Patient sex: F
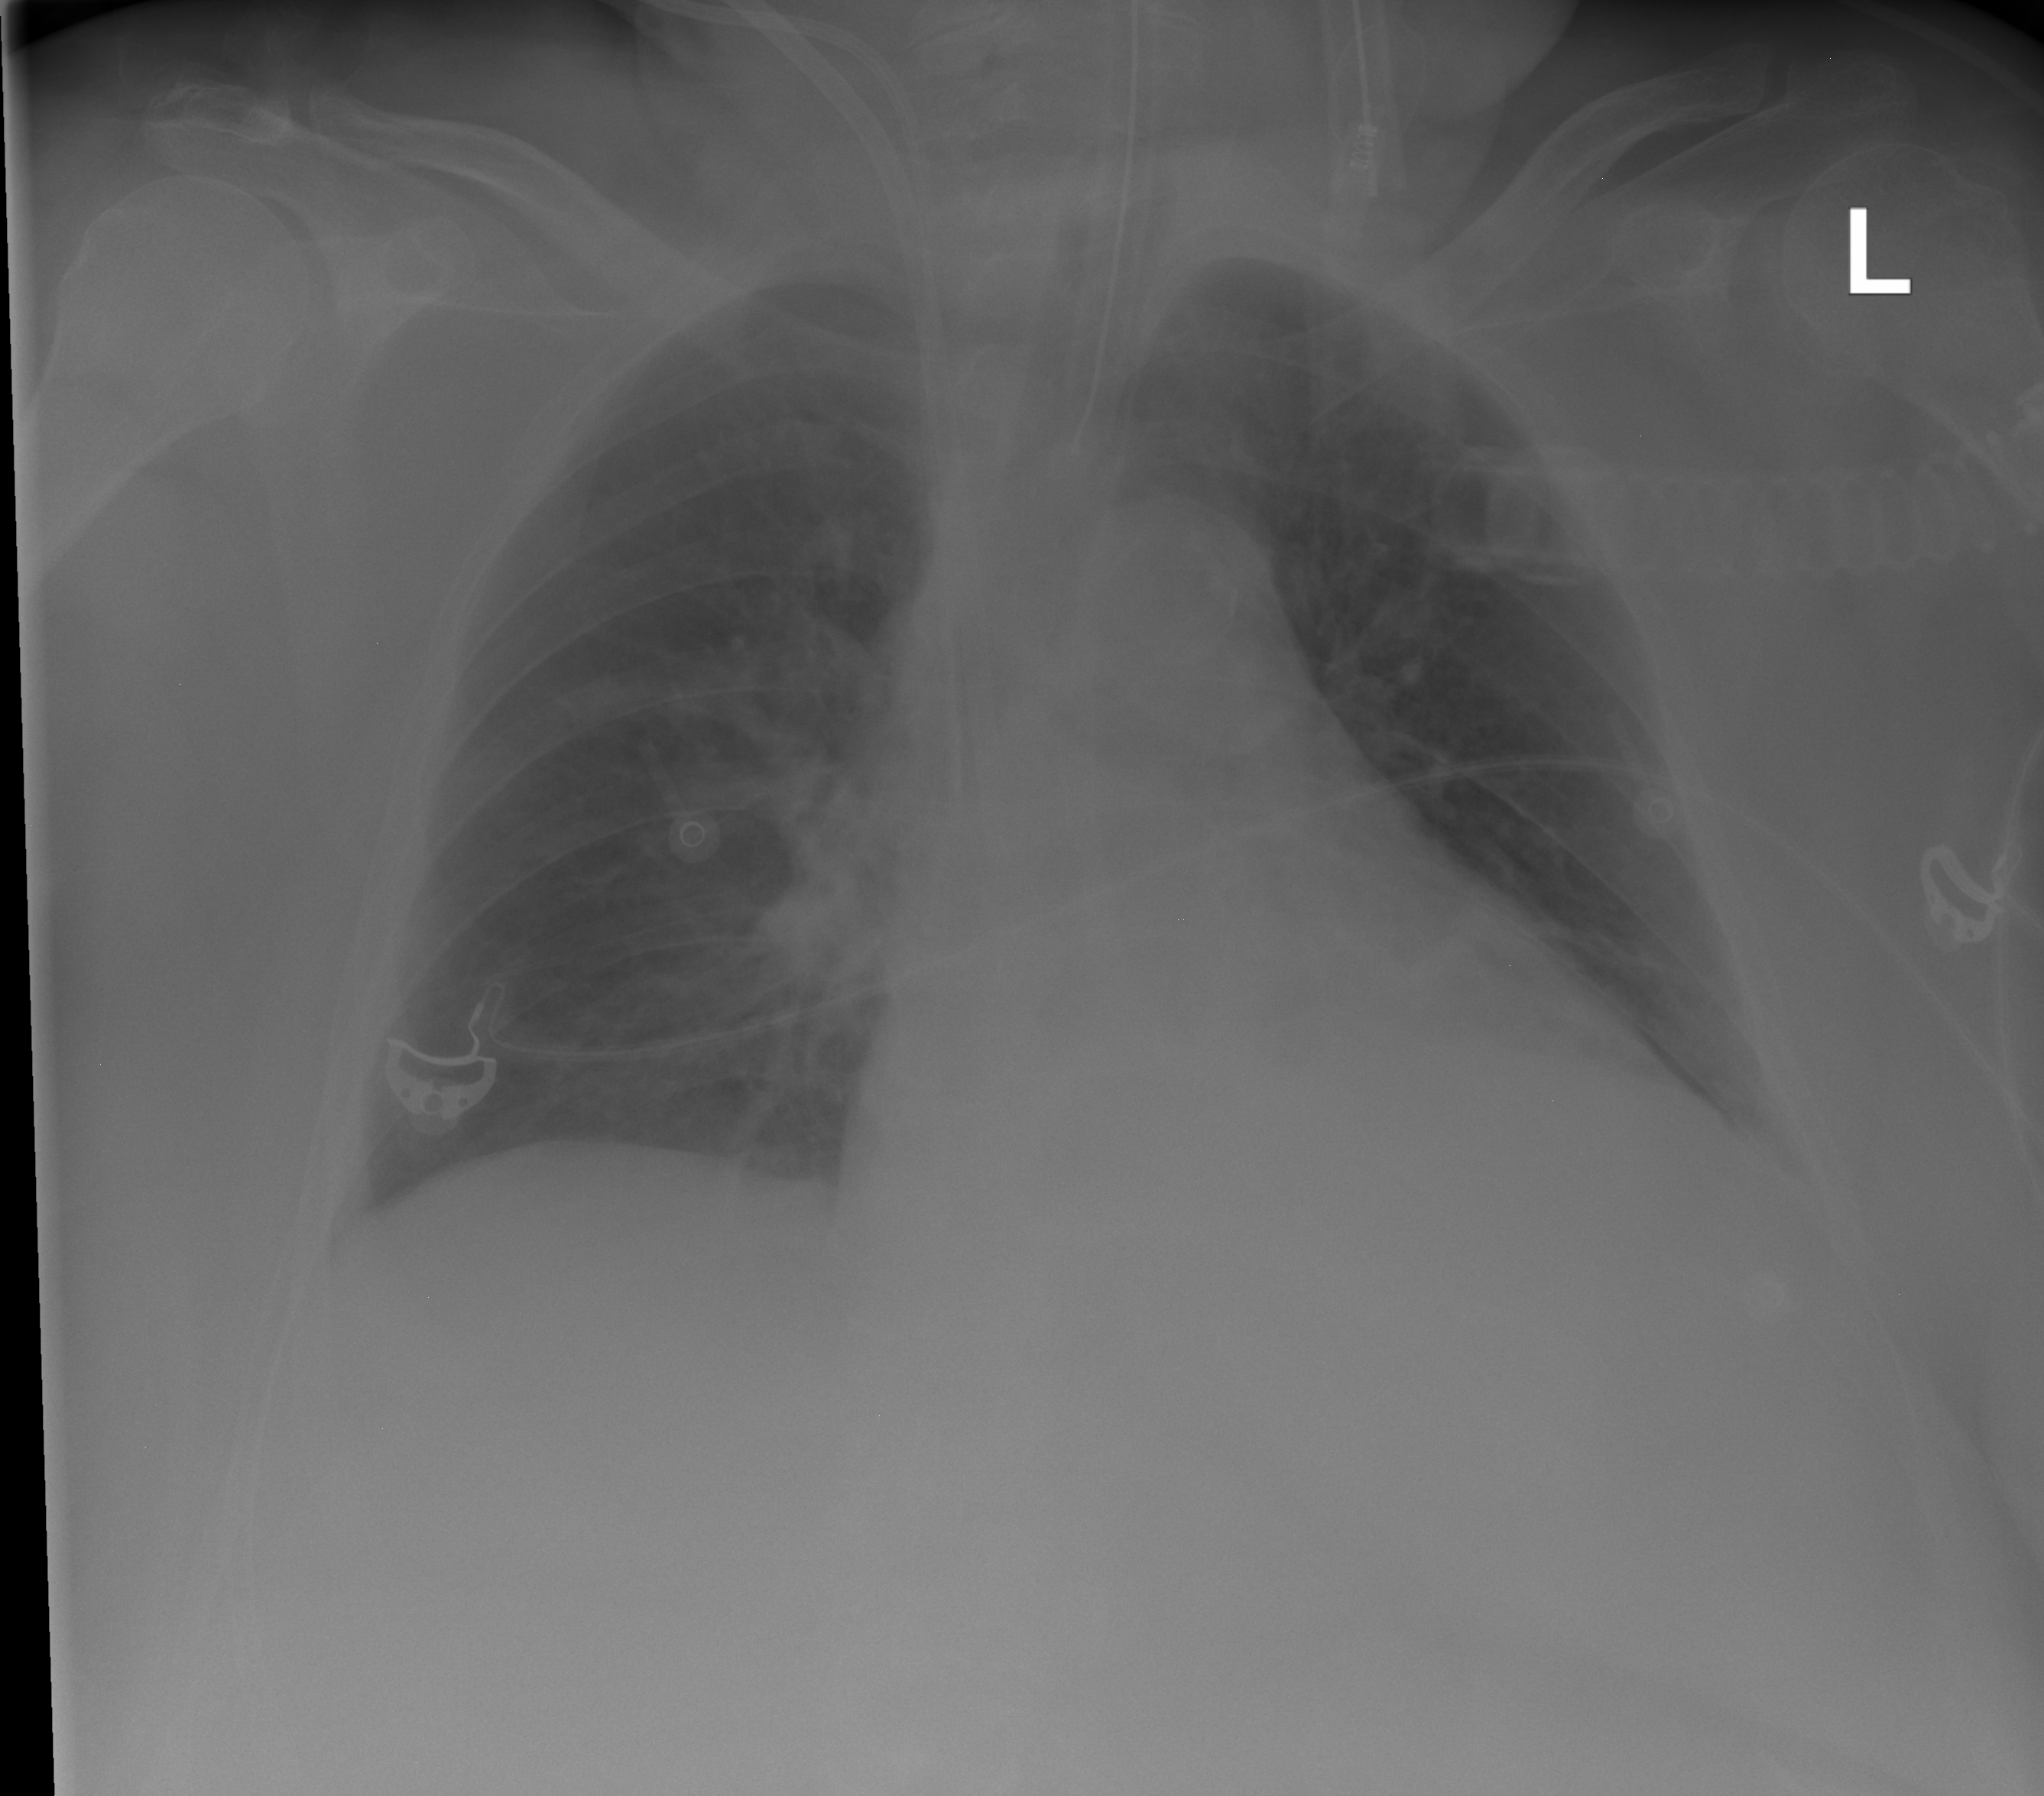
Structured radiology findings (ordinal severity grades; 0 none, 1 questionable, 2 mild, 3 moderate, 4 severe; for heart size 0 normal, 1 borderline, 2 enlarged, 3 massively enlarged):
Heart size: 2
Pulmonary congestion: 0
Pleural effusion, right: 0
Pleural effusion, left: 0
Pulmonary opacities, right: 2
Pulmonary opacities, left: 0
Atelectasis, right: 2
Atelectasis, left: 0